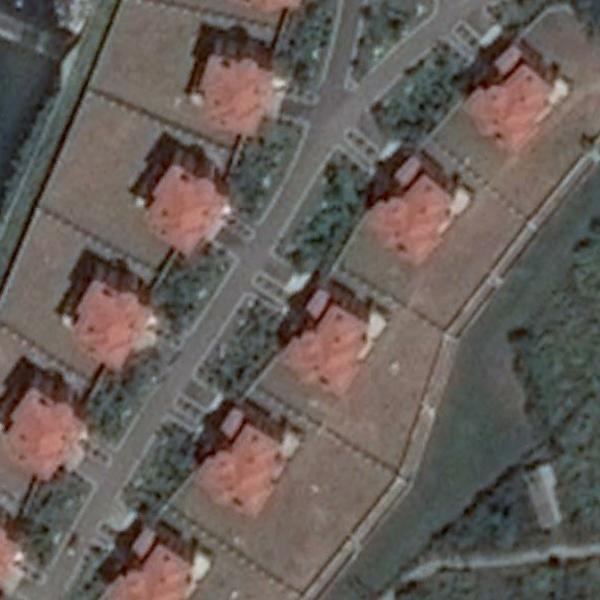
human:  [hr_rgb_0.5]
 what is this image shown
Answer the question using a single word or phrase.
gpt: medium residential